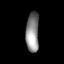
Tissue: lung
Cell type: Endothelial cells
Senescence score: 0.585
Nuclear area (px): 510
Mean DAPI intensity: 138.445